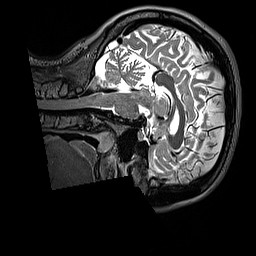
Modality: T2w
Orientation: sagittal
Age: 24
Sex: female
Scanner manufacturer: siemens
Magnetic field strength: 3 T
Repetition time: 3.2 s
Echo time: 0.408 s